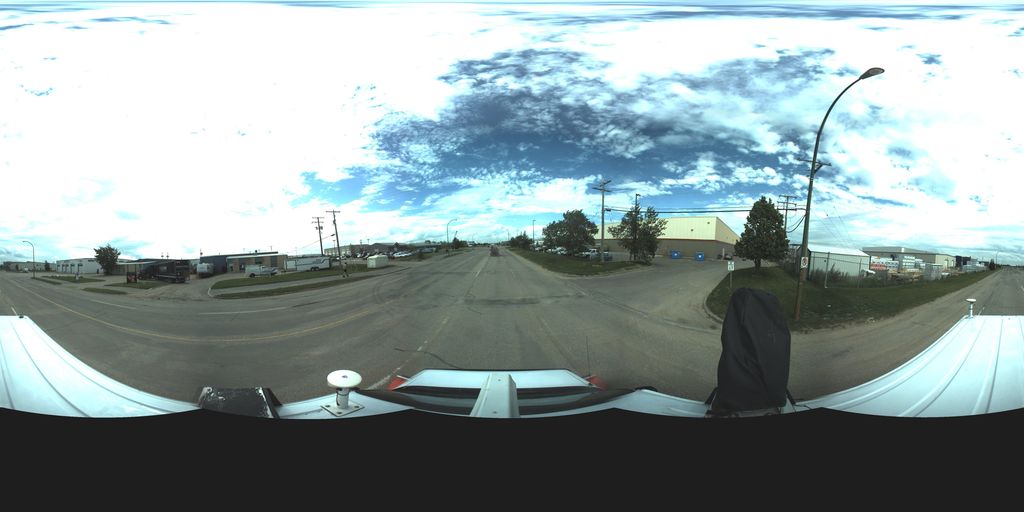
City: saskatoon